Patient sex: M
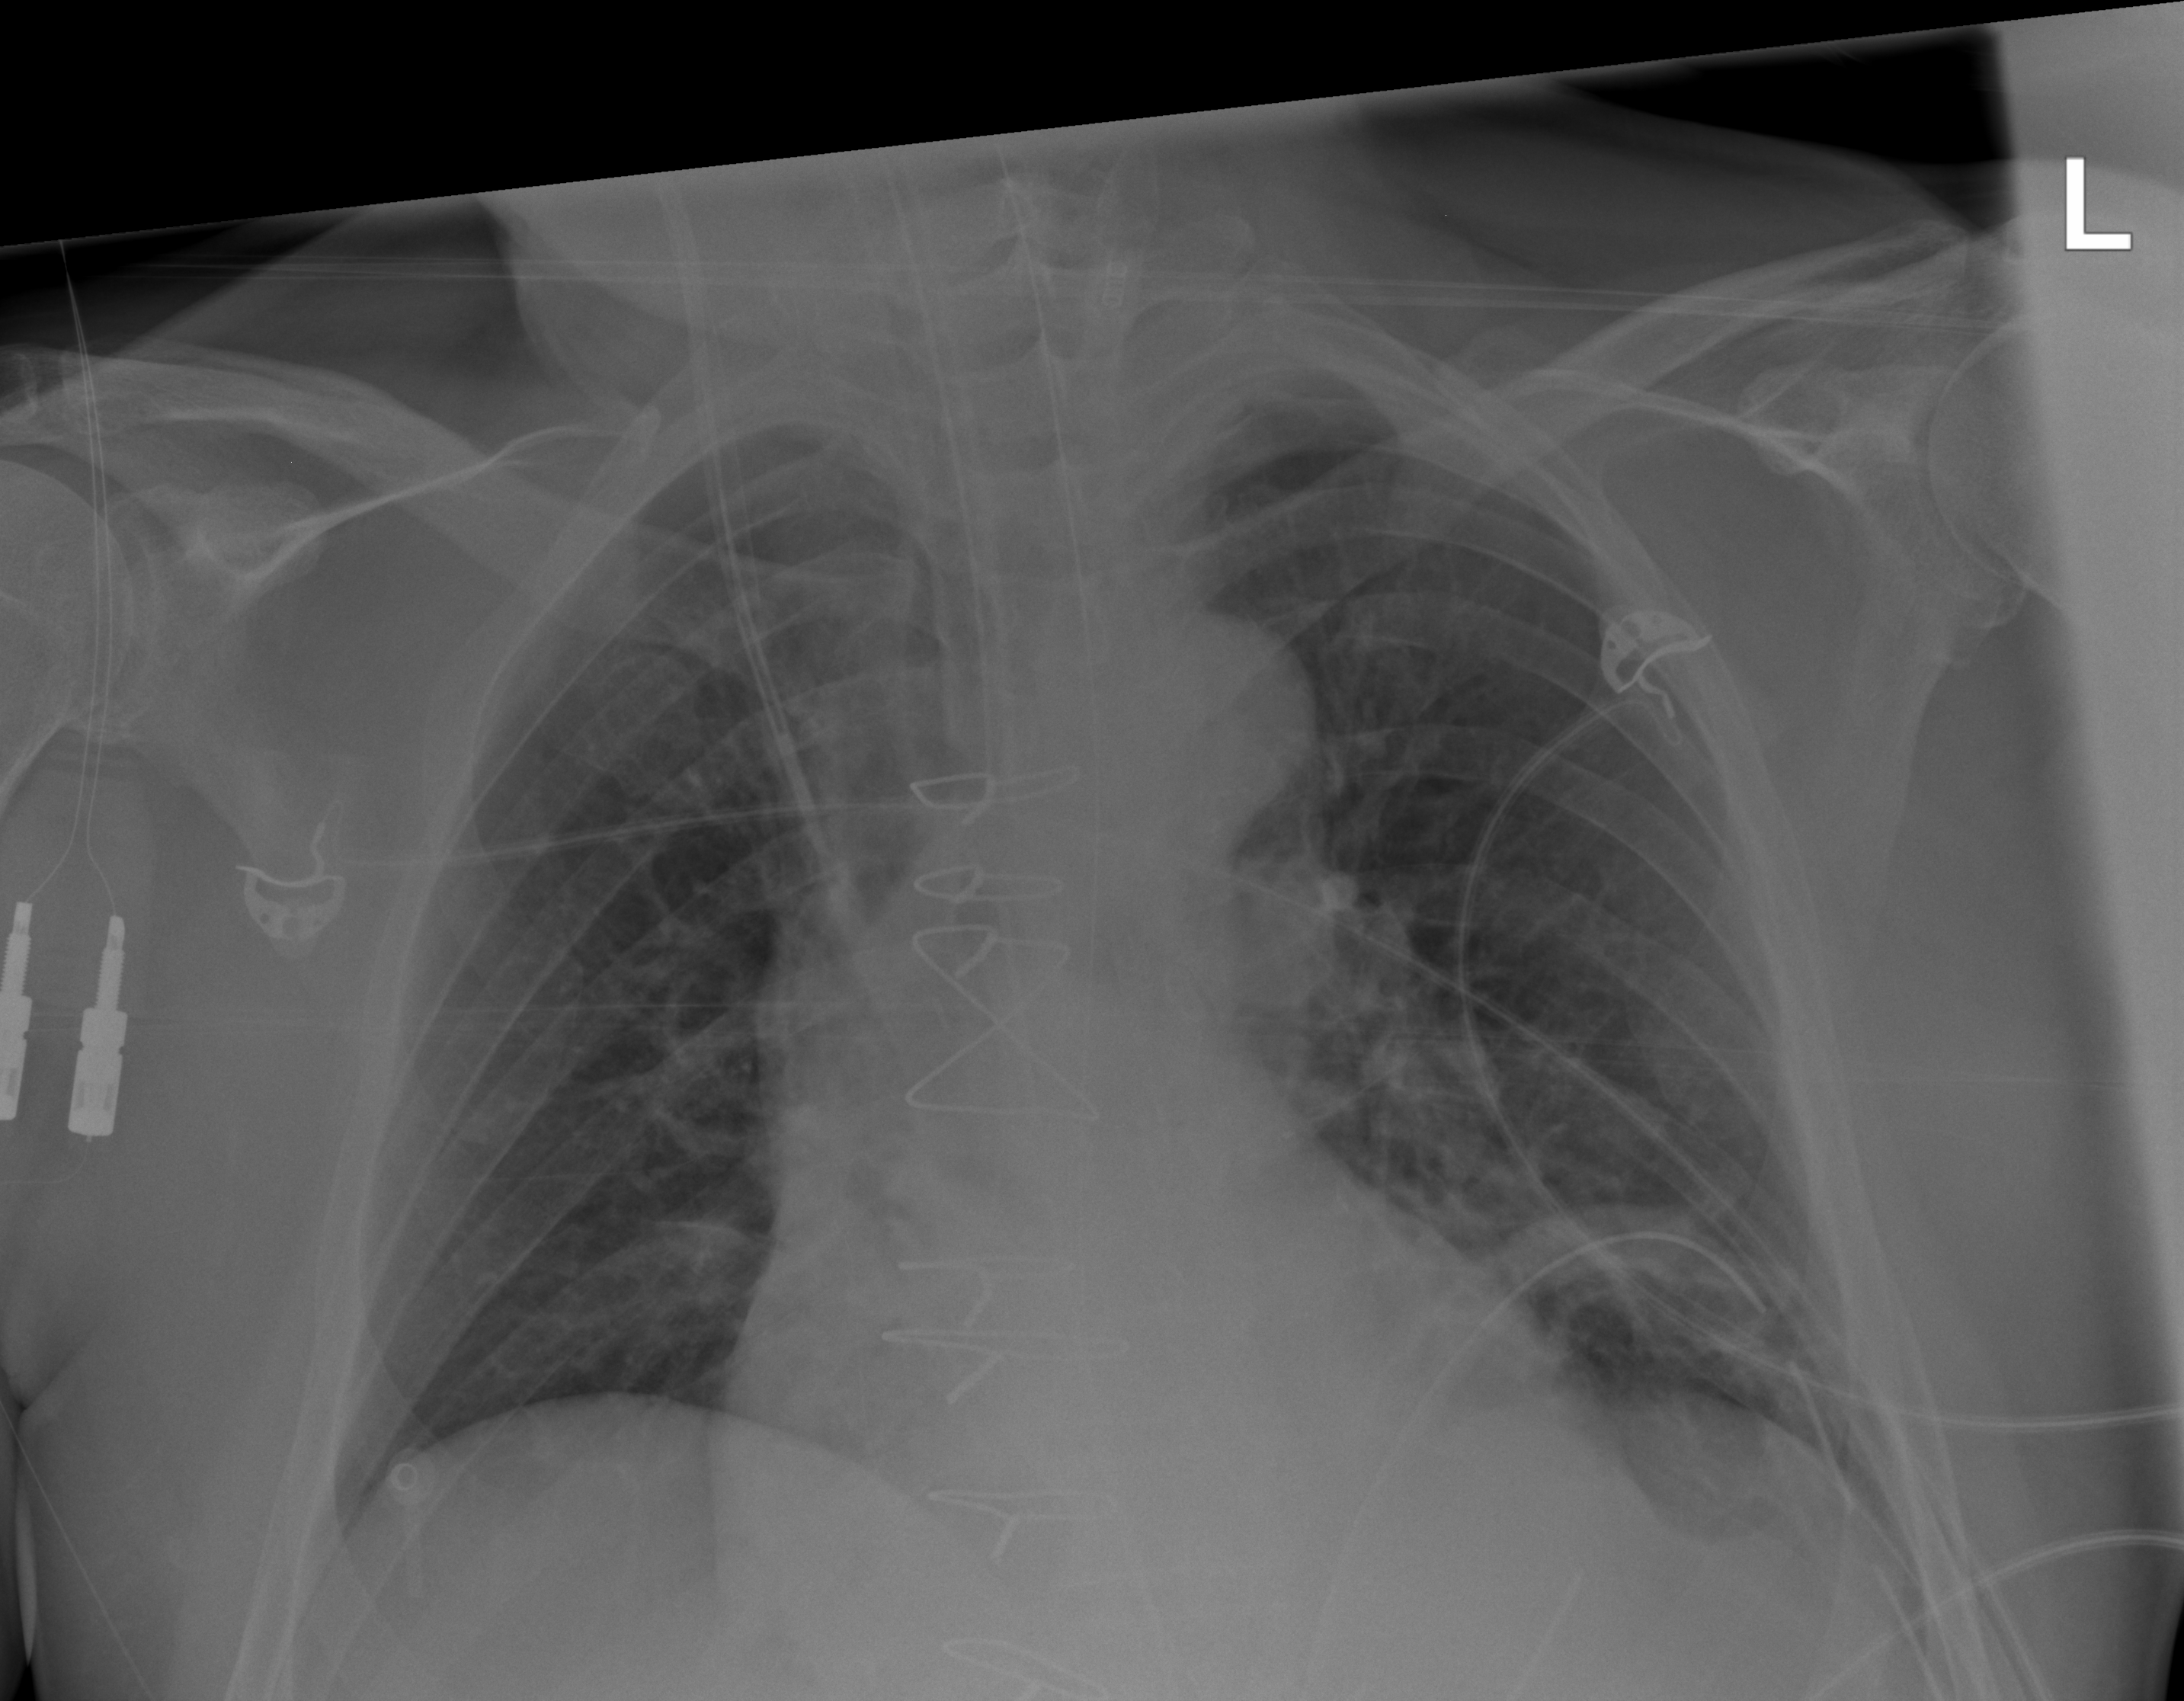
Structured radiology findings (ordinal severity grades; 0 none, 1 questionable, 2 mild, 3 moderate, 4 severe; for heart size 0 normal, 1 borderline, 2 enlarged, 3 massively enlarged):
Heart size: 1
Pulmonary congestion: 2
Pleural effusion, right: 0
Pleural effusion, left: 0
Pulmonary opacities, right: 0
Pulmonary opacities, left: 2
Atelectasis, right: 0
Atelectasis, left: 2